Current action and preconditions to check: trajectory_clear

Your task: For each precondition in the list above, predict whether it will hold at this action.

Consider the current scene as observed from the mobile robot's camera, and analyze the predicted future states of all dynamic agents (e.g., people, animals, vehicles, or any moving entities) within the NEXT SECOND.

IMPORTANT: Only answer "very likely" if you are absolutely certain—based on strong, clear evidence—that a dynamic agent will violate the precondition in the predicted future state. Do NOT answer "very likely" for unlikely, ambiguous, or low-probability risks.

Ask yourself for each precondition: Is there a high probability, with clear and convincing evidence, that the predicted future states of any dynamic agent will interfere with the predicted future state of the currently executing action within the NEXT SECOND, causing that precondition to fail?

Assess the risk level based on these predictions. Use "likely" or "very likely" if motions create a clear risk of interference.

Use "neutral" or "improbable" if agents are nearby but their predicted paths are clearly diverging or non-conflicting.

Failure Risk Categories: "very improbable", "improbable", "neutral", "likely", "very likely"

Answer Format: Output ONLY the probability_of_failure value from these categories: "very improbable", "improbable", "neutral", "likely", "very likely"

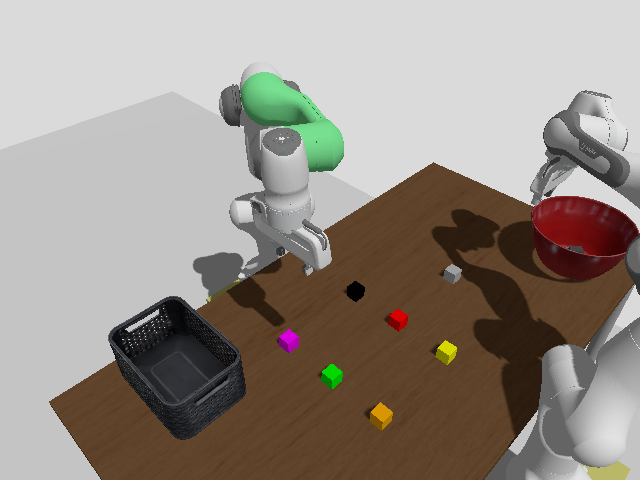

Answer: very improbable